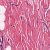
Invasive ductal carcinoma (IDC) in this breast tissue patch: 0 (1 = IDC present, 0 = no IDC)